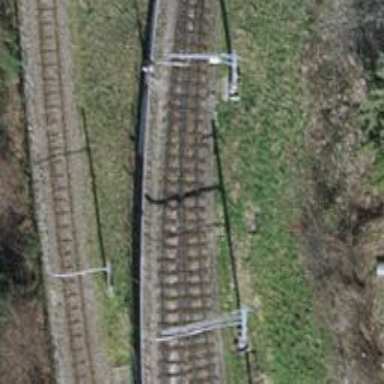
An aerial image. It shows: Narrow-gauge railway track with one electrified contact line.